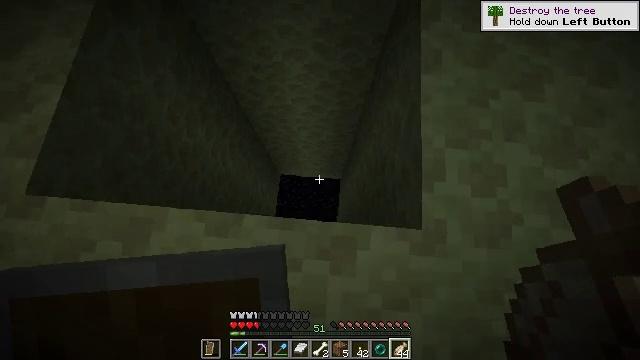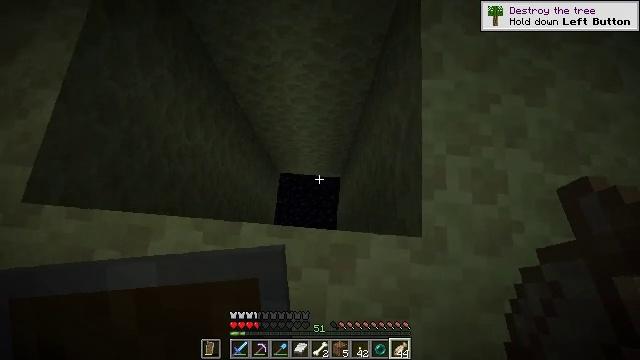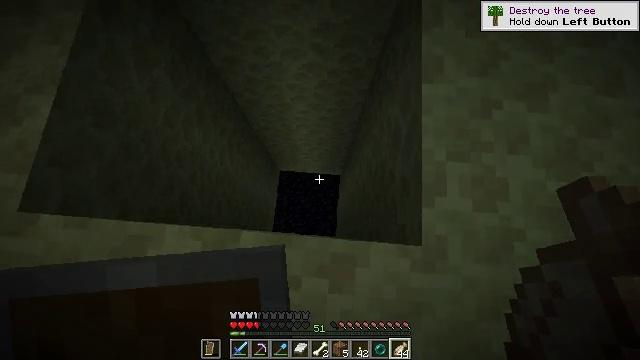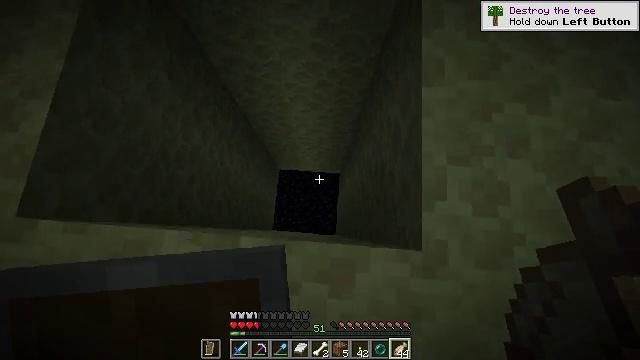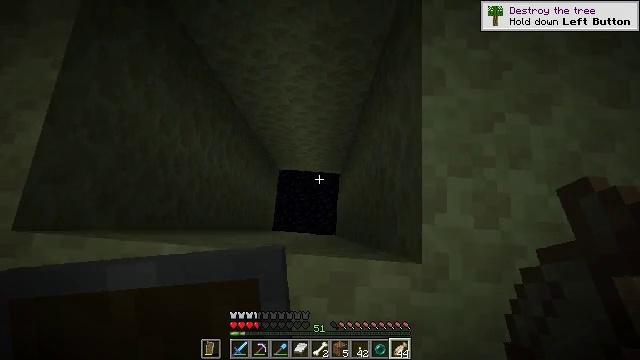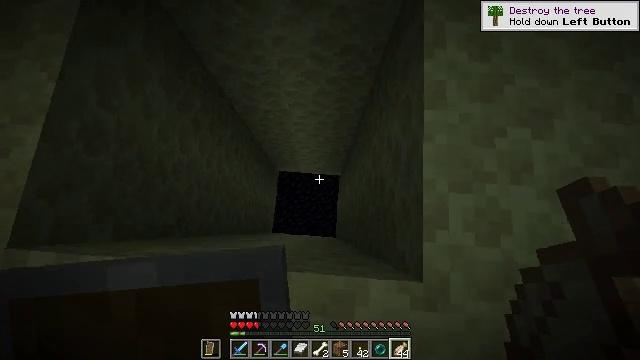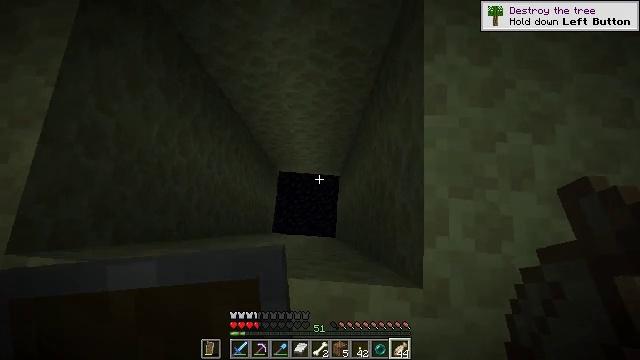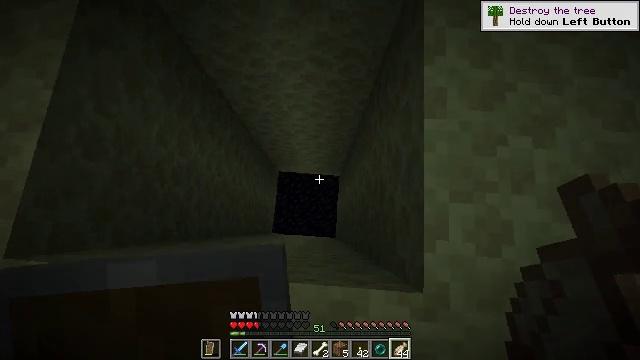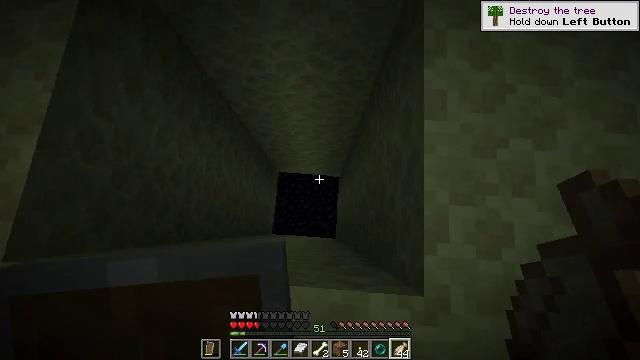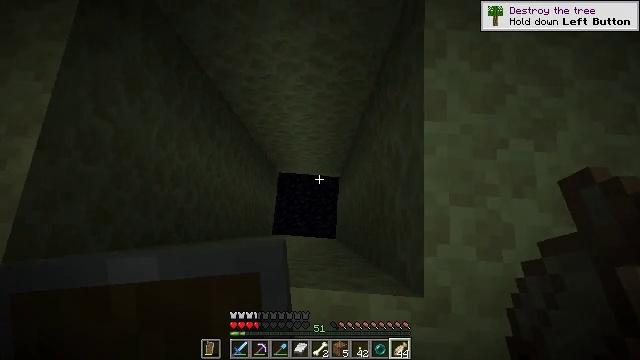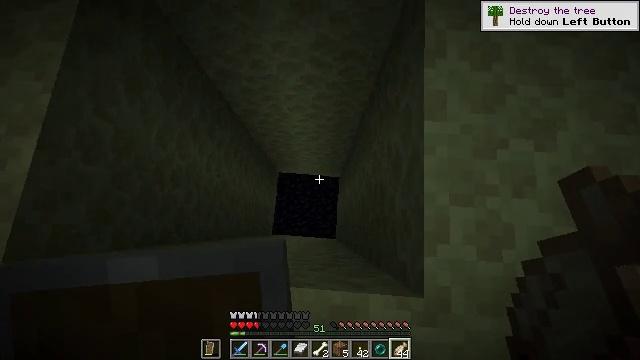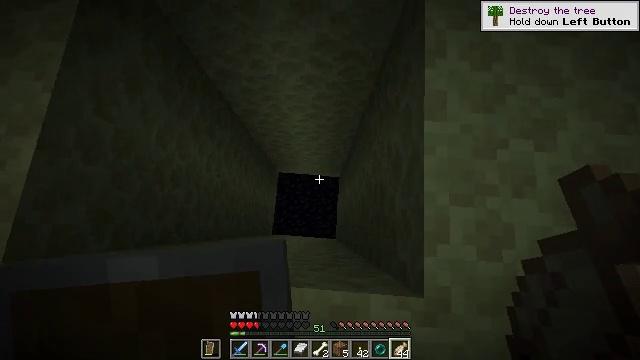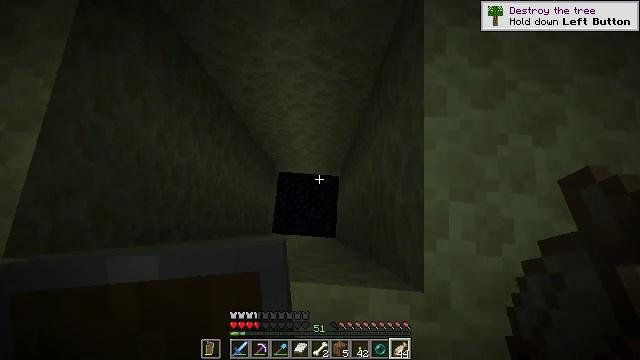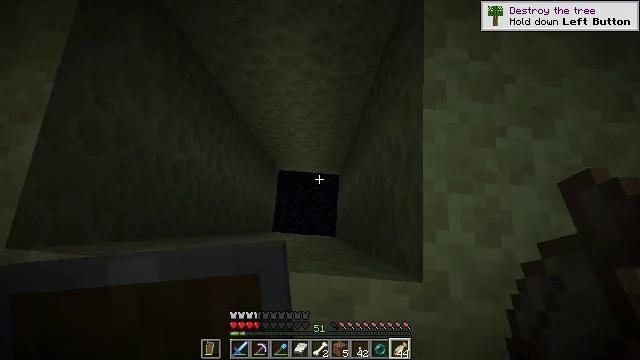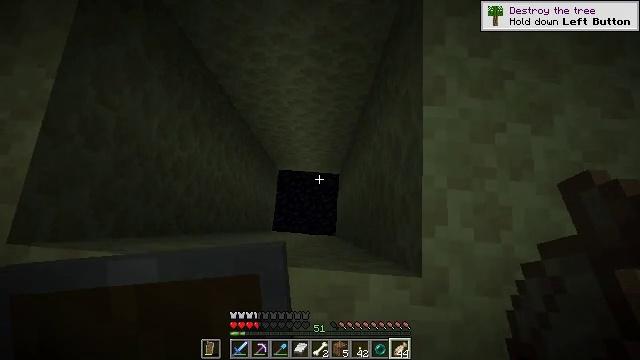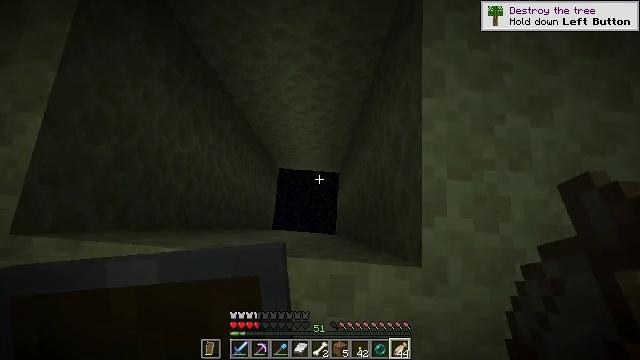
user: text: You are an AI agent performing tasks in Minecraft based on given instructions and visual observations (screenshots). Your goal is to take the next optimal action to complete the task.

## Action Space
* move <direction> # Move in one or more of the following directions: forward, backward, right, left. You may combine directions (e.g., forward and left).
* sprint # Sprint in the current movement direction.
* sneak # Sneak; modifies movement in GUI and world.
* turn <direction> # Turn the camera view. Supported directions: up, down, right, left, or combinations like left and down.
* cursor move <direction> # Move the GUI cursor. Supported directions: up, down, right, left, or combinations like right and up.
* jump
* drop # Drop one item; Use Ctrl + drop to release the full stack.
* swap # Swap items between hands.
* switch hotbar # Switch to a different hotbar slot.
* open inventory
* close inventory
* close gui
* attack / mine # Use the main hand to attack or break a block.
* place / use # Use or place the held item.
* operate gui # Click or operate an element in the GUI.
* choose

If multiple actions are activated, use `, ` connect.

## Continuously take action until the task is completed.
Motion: motion action
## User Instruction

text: Dig the end stone for building materials.
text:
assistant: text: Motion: move forward, sneak
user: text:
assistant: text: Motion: move forward, sneak
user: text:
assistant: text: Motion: move forward, sneak
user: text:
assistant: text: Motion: move forward, sneak
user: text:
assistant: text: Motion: move forward, sneak
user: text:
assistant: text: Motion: sneak
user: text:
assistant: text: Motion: sneak
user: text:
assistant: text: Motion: sneak
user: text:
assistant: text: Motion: sneak
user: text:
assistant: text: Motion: sneak
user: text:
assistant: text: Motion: sneak
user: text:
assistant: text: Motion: move back, sneak
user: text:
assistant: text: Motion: move back, sneak
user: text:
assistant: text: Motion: move back, sneak
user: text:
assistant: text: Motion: move back, sneak
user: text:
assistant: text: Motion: move back, sneak
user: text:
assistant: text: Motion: move back, sneak
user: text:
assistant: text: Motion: move back, sneak
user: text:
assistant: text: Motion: move back, sneak
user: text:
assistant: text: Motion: move back, sneak, turn up
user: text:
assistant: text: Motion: move back, sneak, turn up
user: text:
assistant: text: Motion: move back, sneak, turn up
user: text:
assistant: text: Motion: move back, sneak, turn left and up
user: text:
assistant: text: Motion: move back, sneak, turn left and up
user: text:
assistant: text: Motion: move back, turn left and up
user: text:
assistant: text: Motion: move back, turn left and up
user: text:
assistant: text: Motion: move back, turn up
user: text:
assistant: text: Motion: move back
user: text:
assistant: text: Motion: move back
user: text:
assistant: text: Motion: no_op